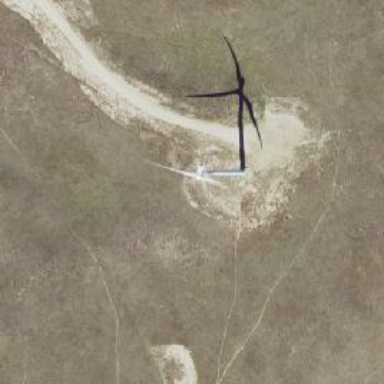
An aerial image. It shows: Wind generator powered by horizontal axis wind turbine.